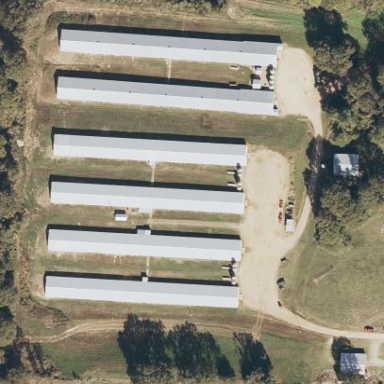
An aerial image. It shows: Feedlot in farmyard.